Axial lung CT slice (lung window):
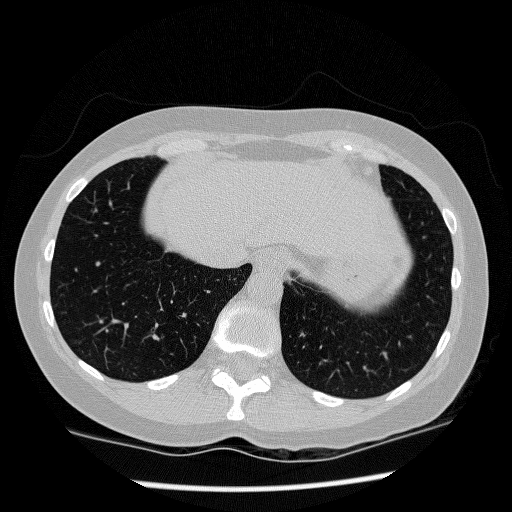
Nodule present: no